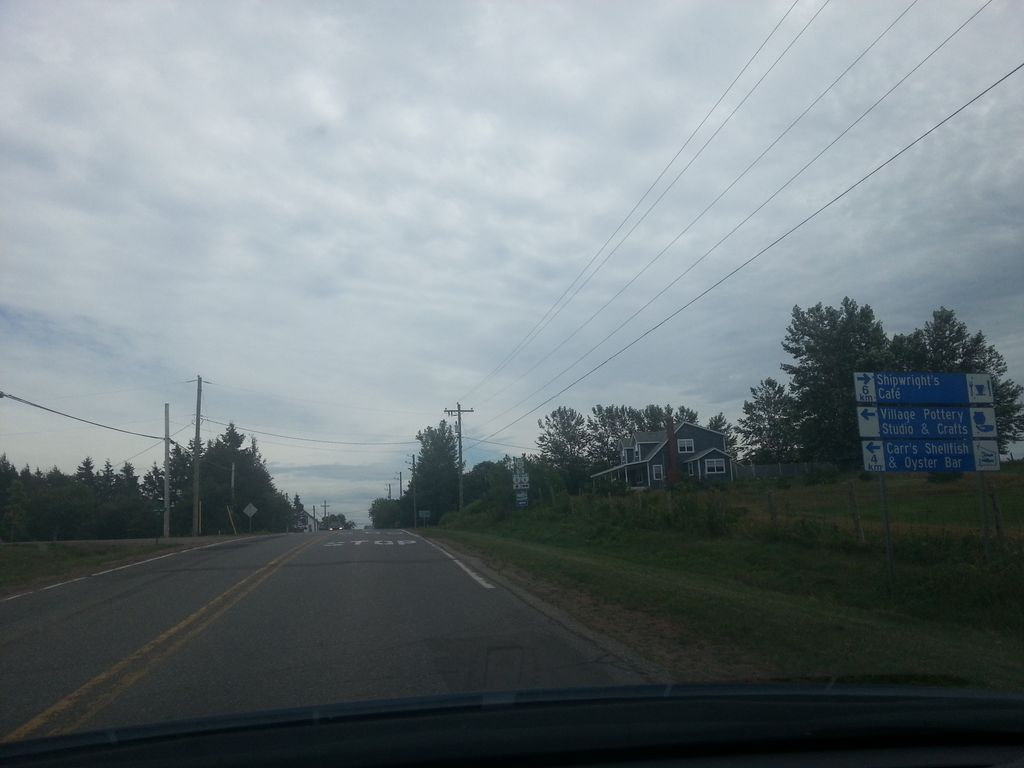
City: charlottetown